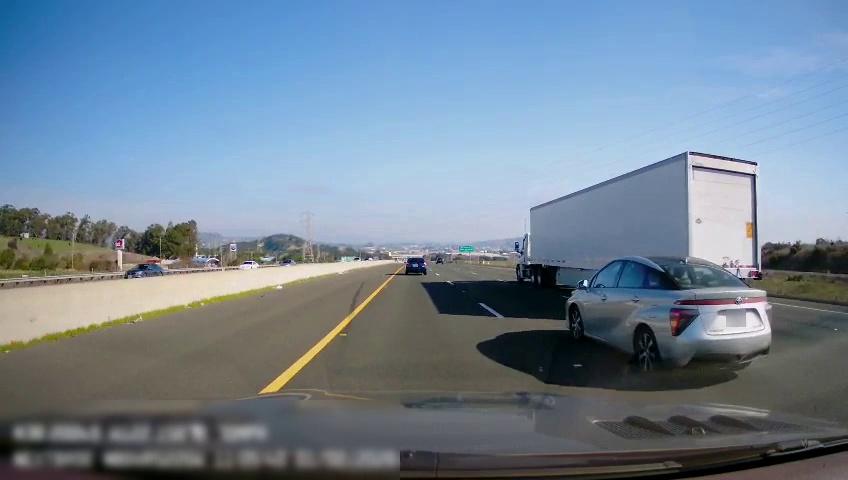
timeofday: Day
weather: Sunny
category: Drivable Space
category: Vehicles | Other LV
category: Vehicles | Car
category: Vehicles | Car
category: Vehicles | Car
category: Vehicles | Car
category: Vehicles | Car
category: Lanes | Current Lane
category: Lanes | Current Lane
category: Lanes | Alternate Lane
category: Lanes | Alternate Lane
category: Lanes | Alternate Lane
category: Traffic | Signs